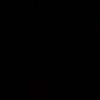
Label: space